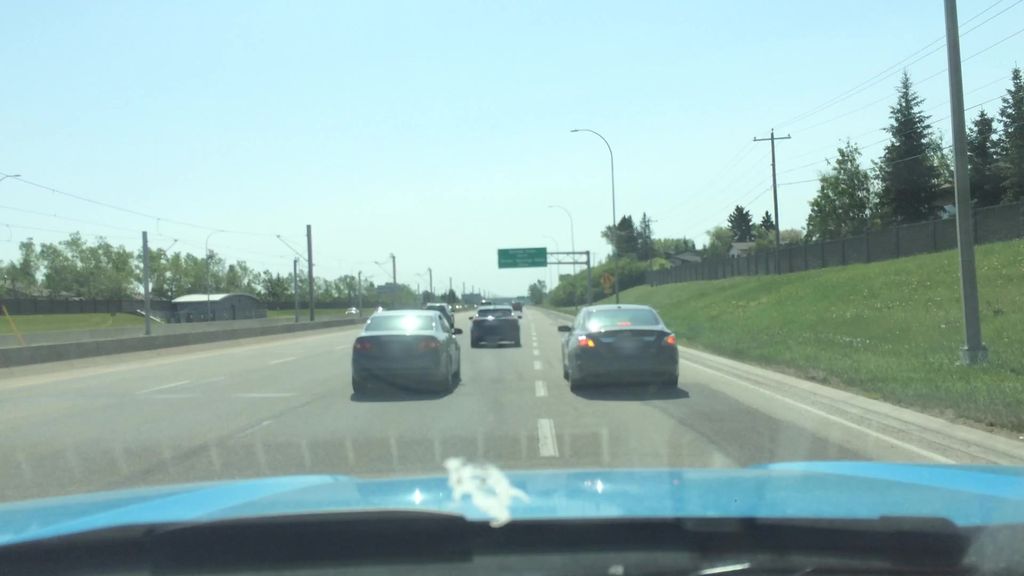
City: calgary